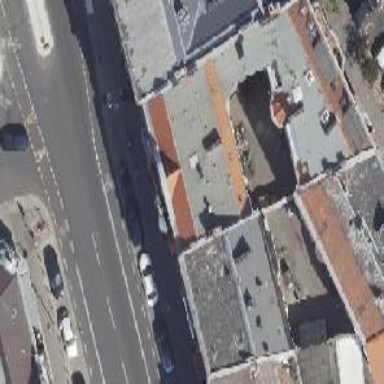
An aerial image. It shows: Building with saltbox-shaped roof. It consists of different parts.